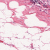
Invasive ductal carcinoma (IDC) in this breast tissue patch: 0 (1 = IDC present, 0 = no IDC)